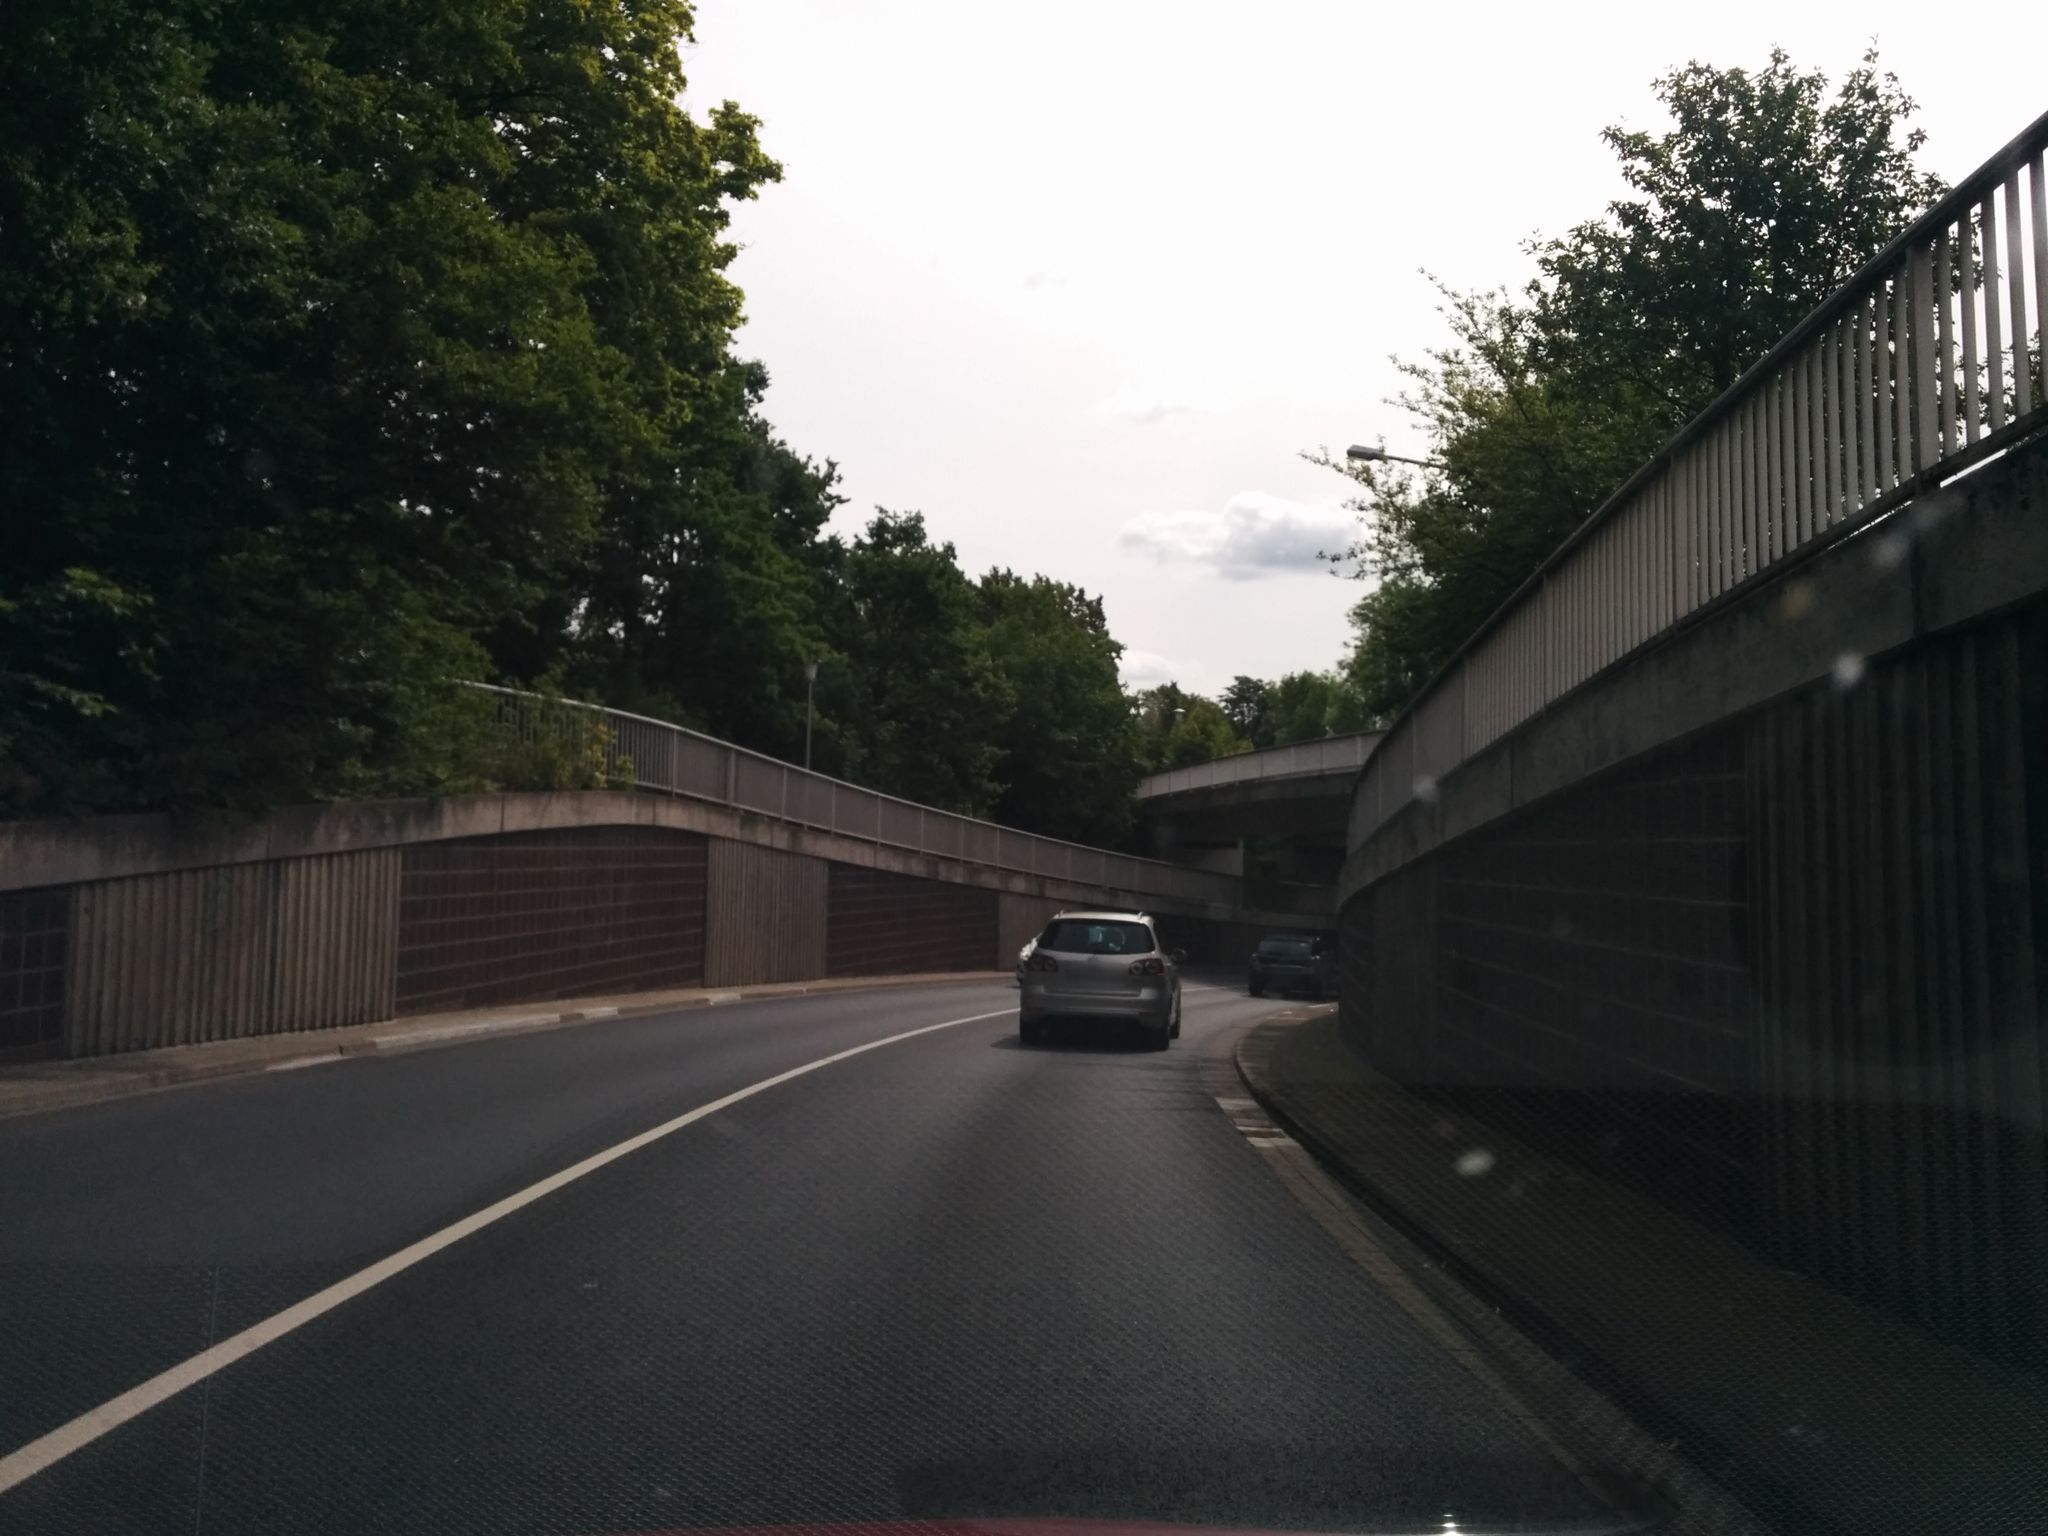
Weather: cloudy
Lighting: day
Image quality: good
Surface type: driving surface
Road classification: razed
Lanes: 2, 4
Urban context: dense urban cluster
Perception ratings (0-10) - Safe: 1.3, Lively: 3.38, Beautiful: 7.7, Boring: 2.79, Depressing: 3.96, Wealthy: 3.18